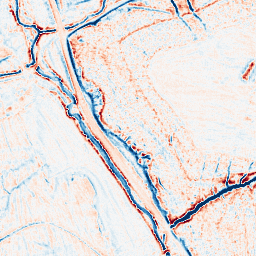
Category: multiscale
Decomposition family: dog_multiscale
Decomposition parameters: sigma_ratio: 1.4
n_scales: 4
base_sigma: 0.5
Upsampling method: fft_zeropad
Upsampling parameters: scale: 8
Upsampling scale: 8